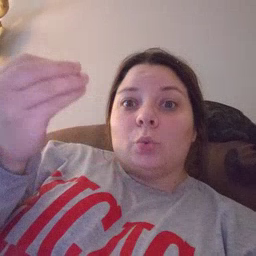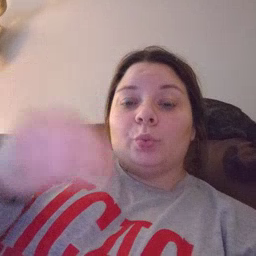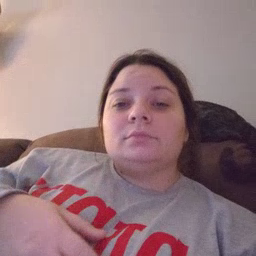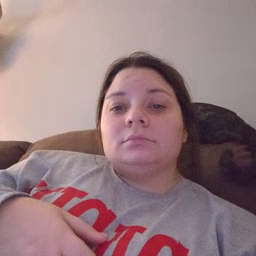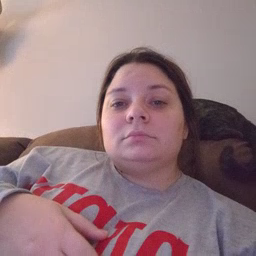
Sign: go